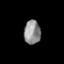
Tissue: prostate
Cell type: T cells
Senescence score: 0.3069
Nuclear area (px): 383
Mean DAPI intensity: 144.225